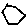
Label: hexagon